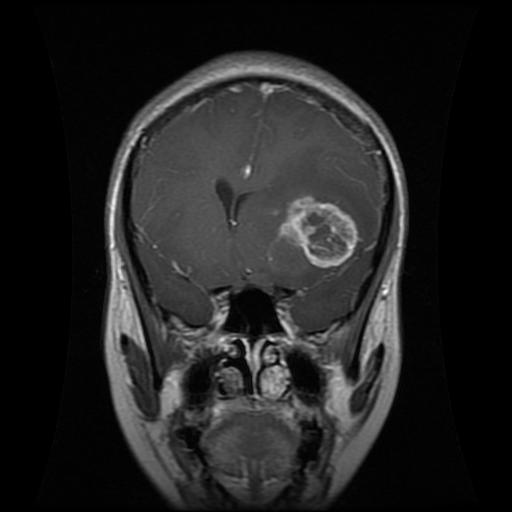
Label: glioma